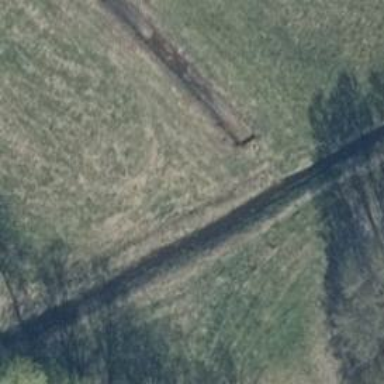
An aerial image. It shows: Culvert tunnel.